Question: How to set the region like this following picture?

The square I draw was the panel that I want to insert.
Let say the panel size was new Size(200, 500).
Then I want to remove the region of the panel in the middle (with label b and the region was color with blue).
Let say the region was 50,50 in size and the location was 50, 250
how to remove that blue region?
This is what I have done
'''
GraphicsPath a = new GraphicsPath();
Rectangle RectangleRegion = new Rectangle(new point(50, 250), new Size(50,50));
graphicsPath.addRectangle (RectangleRegion)
Panel myPanel = new panel(){new Size(200, 500), new Pont(0,0), region = new region(a);
'''
With this method, it doesn't remove the area I want to have
it just remove the other part I want to keep and it keep the part i want to remove.
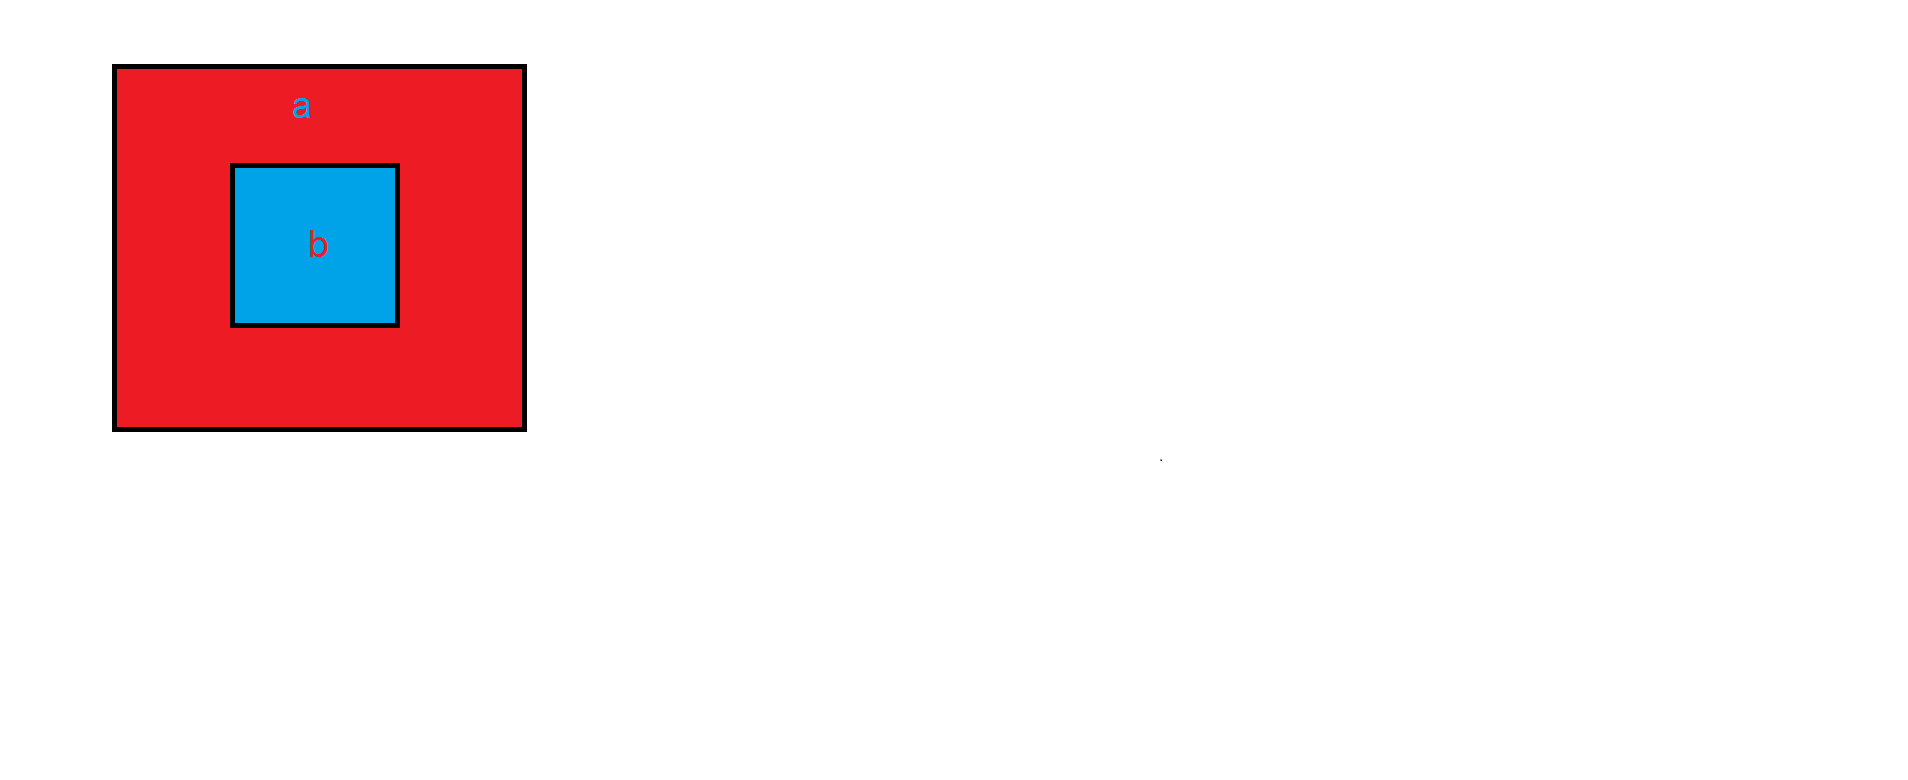
Answer: Use 'Regions' and 'Region.Exclude':
'''
Region r1 = new Region(new Rectangle(11,11,111,111));
Region r2 = new Region(new Rectangle(33,33,66,66));
r1.Exclude(r2);
panel1.Region = r1;
'''
<URL>
For more complex shapes you will indeed want to create the 'Regions' from 'GraphicsPaths'.